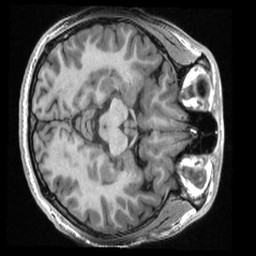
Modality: T1w
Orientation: axial
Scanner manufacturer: ge
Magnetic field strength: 3 T
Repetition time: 0.00766 s
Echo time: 0.002936 s